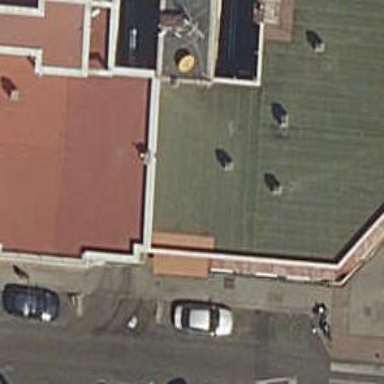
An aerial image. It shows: Clinic.